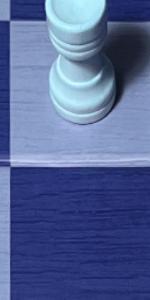
Label: Empty